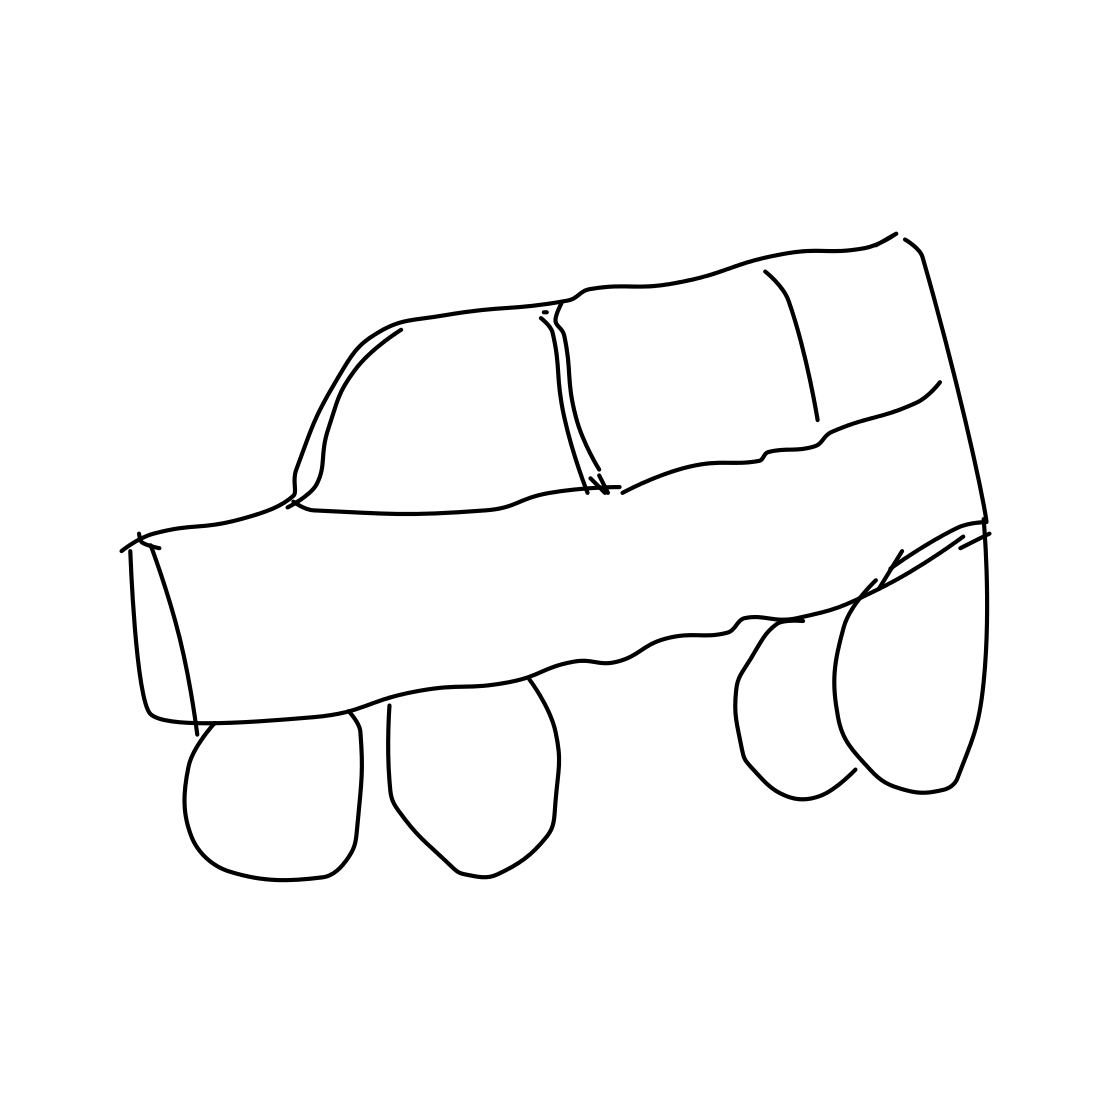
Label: suv